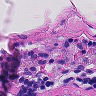
Metastatic tissue present: no